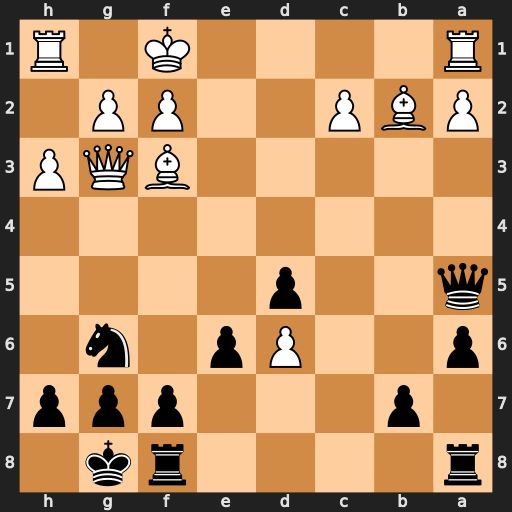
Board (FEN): r4rk1/1p3ppp/p2Pp1n1/q2p4/8/5BQP/PBP2PP1/R4K1R
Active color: b
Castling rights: -
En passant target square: -
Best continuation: Qb5+ Kg1 Qxb2